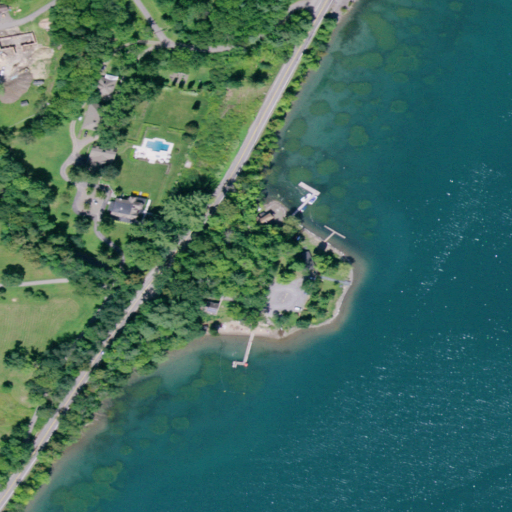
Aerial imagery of point in New York named Threemile Point containing open water, deciduous forest, open development, mixed forest, pasture, low intensity development, and medium intensity development